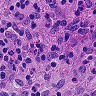
Metastatic tissue present: no